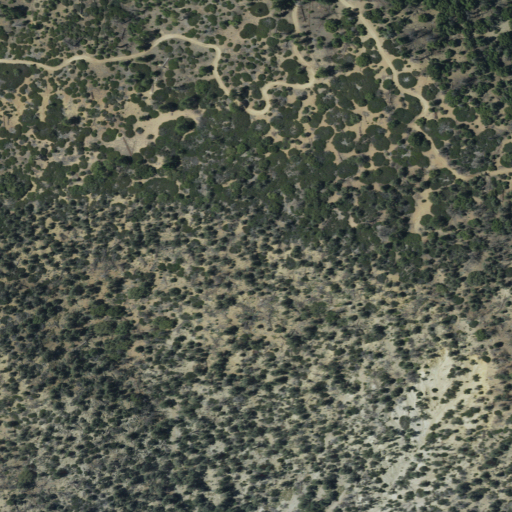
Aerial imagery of ridge(s) in California named Tecuya Ridge containing shrub, evergreen forest, and open development